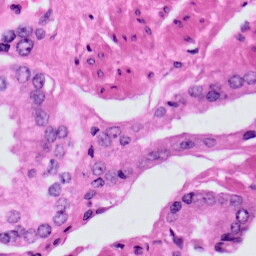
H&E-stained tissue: Prostate